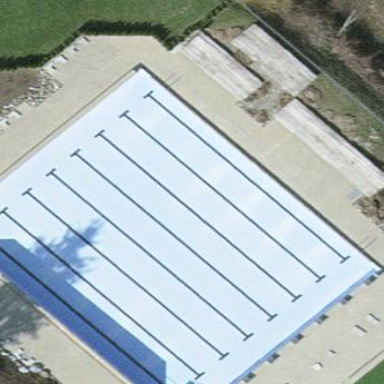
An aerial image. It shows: Swimming pool within leisure land area designed for swimming activities.